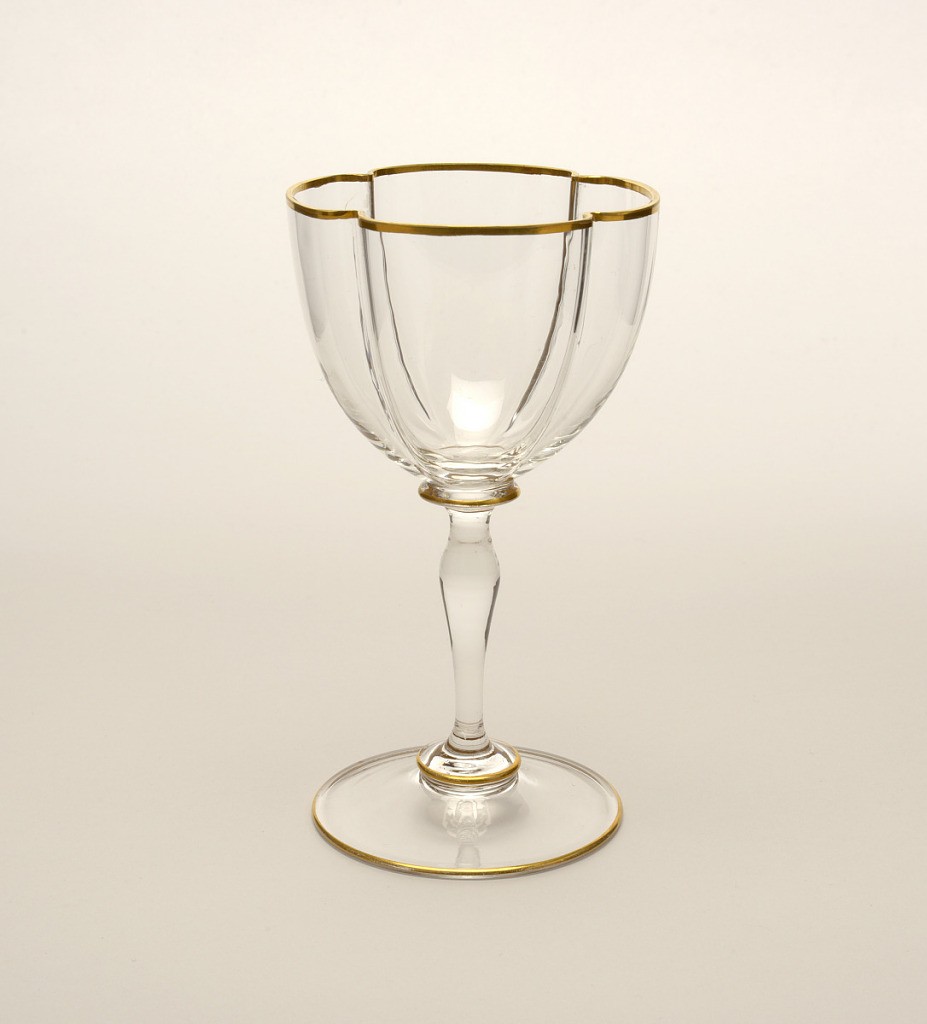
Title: No. 126
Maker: Ludwig Lobmeyr, Austrian, 1829 - 1917
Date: ca. 1870
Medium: Mouth-blown crystal, hand-painted gold
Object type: White wine glass
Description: Mouth-blown crystal wine glass, hand-painted with gold rims.